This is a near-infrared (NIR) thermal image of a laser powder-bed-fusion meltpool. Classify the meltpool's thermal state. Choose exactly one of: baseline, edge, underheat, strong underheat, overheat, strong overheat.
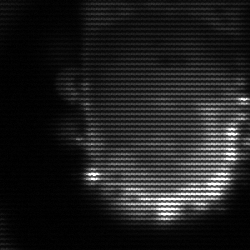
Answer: baseline